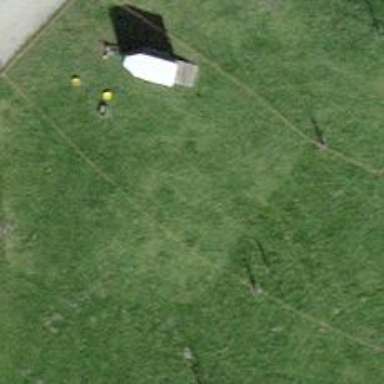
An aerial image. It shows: Isolated dwelling in remote location.